Question: [I am making lines over a circle, but i am unable to change my line color to black. Its continuously showing me white lines.
One more thing, i want my line to half dotted and half normal like the image i have attached.

'''
var canvas = document.getElementById("canvas");
var e = canvas.getContext("2d");
function circle(e, color, x, y, radius, startAngle, endAngle, clockwise) {
if (arguments.length < 9) return alert("Not enough arguments.
The function "circle" requires 9 arguments
You provided only " + arguments.length + ".");
e.beginPath();
e.arc(x, y, radius, startAngle, endAngle, clockwise);
e.strokeStyle = color;
e.stroke();
}
function draw(e, radius) {
var deg360 = Math.PI * 2;
circle(e, "#00688B", 225, 225, 165, deg360, 0, deg360, true);
e.fillStyle = '#00688B';
e.fill();
circle(e, "#0099CC", 225, 225, 140, deg360, 0, deg360, true);
e.fillStyle = '#0099CC';
e.fill();
circle(e, "#33A1DE", 225, 225, 115, deg360, 0, deg360, true);
e.fillStyle = '#33A1DE';
e.fill();
circle(e, "#7EC0EE", 225, 225, 90, deg360, 0, deg360, true);
e.fillStyle = '#7EC0EE';
e.fill();
circle(e, "#98CCE6", 225, 225, 65, deg360, 0, deg360, true);
e.fillStyle = '#98CCE6';
e.fill();
e.closePath();
{
e.closePath();
e.stroke();
e.strokestyle = "Black";
e.beginPath();
e.linewidth = "17";
e.moveTo(225, 225);
e.lineTo(320, 175);
e.strokestyle = "Black";
e.stroke();
e.beginPath();
e.setLineDash([2]);
e.lineto(111, 322)
e.stroke();
circle(e, "#E6E8FA", 225, 225, 45, deg360, 0, deg360, true);
e.fillStyle = '#E6E8FA';
e.fill();
e.fill();
e.fillStyle = "black"; // font color to write the text with
e.font = radius * 0.18 + "px arial";
e.textBaseline = "middle";
e.textAlign = "center";
e.fillText(0, radius, e);
for (num = 0; num < 25; num++) {
ang = num * Math.PI / 12;
e.translate(225, 225);
e.rotate(ang);
e.translate(0, -radius);
e.rotate(-ang);
e.fillText(num.toString(), 0, 0);
e.rotate(ang);
e.translate(0, +radius);
e.rotate(-ang);
e.setTransform(1, 0, 0, 1, 0, 0);
}
}
'''
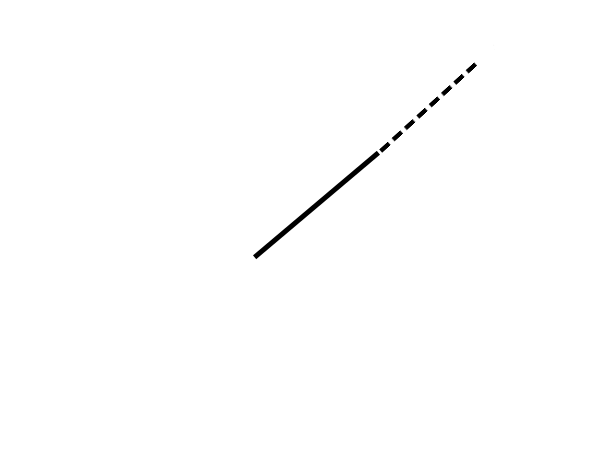
Answer: for stroke color.you are using 'e.strokestyle' but it should be 'e.strokeStyle' .
'''
var canvas = document.getElementById("canvas");
var e = canvas.getContext("2d");
draw(e, 50);
function circle(e, color, x, y, radius, startAngle, endAngle, clockwise) {
if (arguments.length < 9) return alert("Not enough arguments.
The function "circle" requires 9 arguments
You provided only " + arguments.length + ".");
e.beginPath();
e.arc(x, y, radius, startAngle, endAngle, clockwise);
e.strokeStyle = color;
e.stroke();
}
function draw(e, radius) {
var deg360 = Math.PI * 2;
circle(e, "#00688B", 225, 225, 165, deg360, 0, deg360, true);
e.fillStyle = '#00688B';
e.fill();
circle(e, "#0099CC", 225, 225, 140, deg360, 0, deg360, true);
e.fillStyle = '#0099CC';
e.fill();
circle(e, "#33A1DE", 225, 225, 115, deg360, 0, deg360, true);
e.fillStyle = '#33A1DE';
e.fill();
circle(e, "#7EC0EE", 225, 225, 90, deg360, 0, deg360, true);
e.fillStyle = '#7EC0EE';
e.fill();
circle(e, "#98CCE6", 225, 225, 65, deg360, 0, deg360, true);
e.fillStyle = '#98CCE6';
e.fill();
e.closePath(); {
e.beginPath();
e.strokeStyle = "black";
e.linewidth = "17";
e.moveTo(225, 225);
e.lineTo(320, 175);
e.strokeSstyle = "black";
e.stroke();
e.beginPath();
e.setLineDash([2]);
e.lineto(111, 322);
e.stroke();
circle(e, "#E6E8FA", 225, 225, 45, deg360, 0, deg360, true);
e.fillStyle = '#E6E8FA';
e.fill();
e.fill();
e.fillStyle = "black"; // font color to write the text with
e.font = radius * 0.18 + "px arial";
e.textBaseline = "middle";
e.textAlign = "center";
e.fillText(0, radius, e);
for (num = 0; num < 25; num++) {
ang = num * Math.PI / 12;
e.translate(225, 225);
e.rotate(ang);
e.translate(0, -radius);
e.rotate(-ang);
e.fillText(num.toString(), 0, 0);
e.rotate(ang);
e.translate(0, +radius);
e.rotate(-ang);
e.setTransform(1, 0, 0, 1, 0, 0);
}
}
}
'''
'''
<canvas id="canvas" width="400" height="500" class="playable-canvas"></canvas>
'''
for half dotted line, you have find the midpoint of the line and draw one half with normal stroke and another half by setting setLineDash.
see the example
'''
var canvas = document.getElementById("canvas");
var ctx = canvas.getContext("2d");
halfDotLine(0, 0, 100, 100, ctx);
function halfDotLine(x1, y1, x2, y2, ctx) {
ctx.lineWidth = 3;
ctx.strokeStyle = "#FF0000";
ctx.beginPath();
// calculate the midpoint of the line and draw half line with normal stroke from midpoint to end
ctx.moveTo((x1 + x2) / 2, (y1 + y2) / 2);
ctx.lineTo(x2, y2);
ctx.stroke();
// for dotted line draw the line by setting linedash array from start to midpoint.
ctx.setLineDash([3, 3]);
ctx.beginPath();
ctx.moveTo(x1, y1);
ctx.lineTo((x1 + x2) / 2, (y1 + y2) / 2);
ctx.stroke();
}
'''
'''
<canvas id="canvas" width="400" height="200" class="playable-canvas"></canvas>
'''